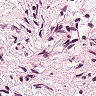
Metastatic tissue present: no